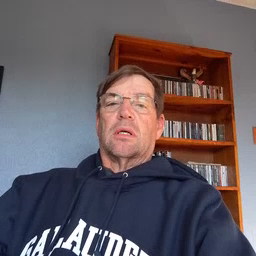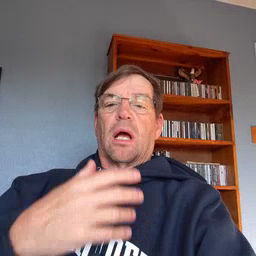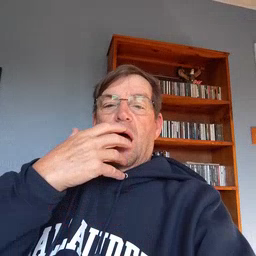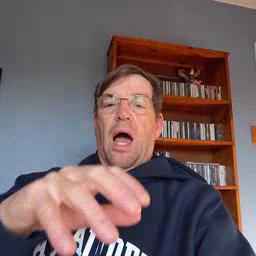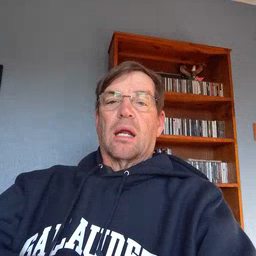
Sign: hot